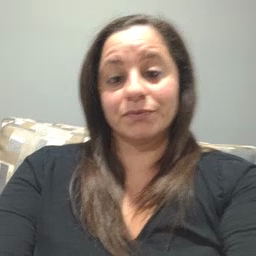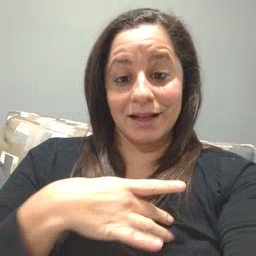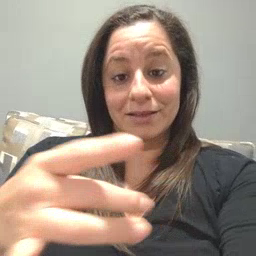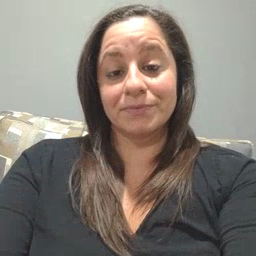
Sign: like